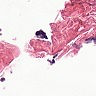
Metastatic tissue present: no